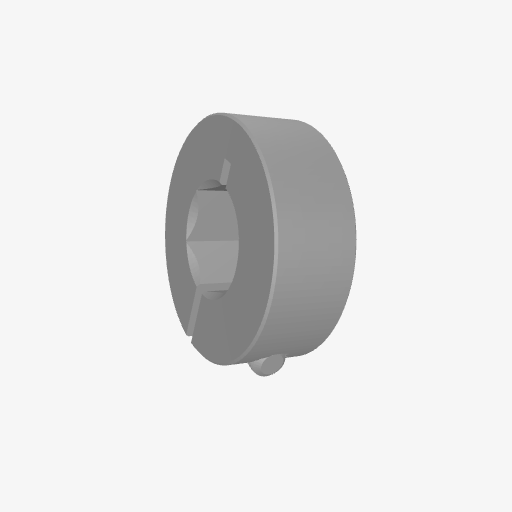
Part: ClampingCollar12RID